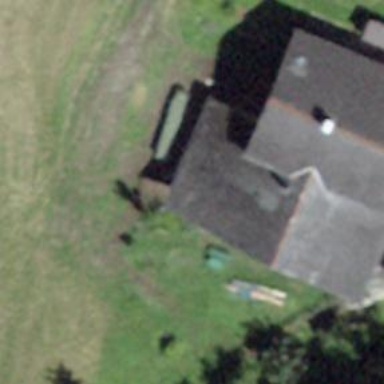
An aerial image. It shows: Detached building with gabled roof.